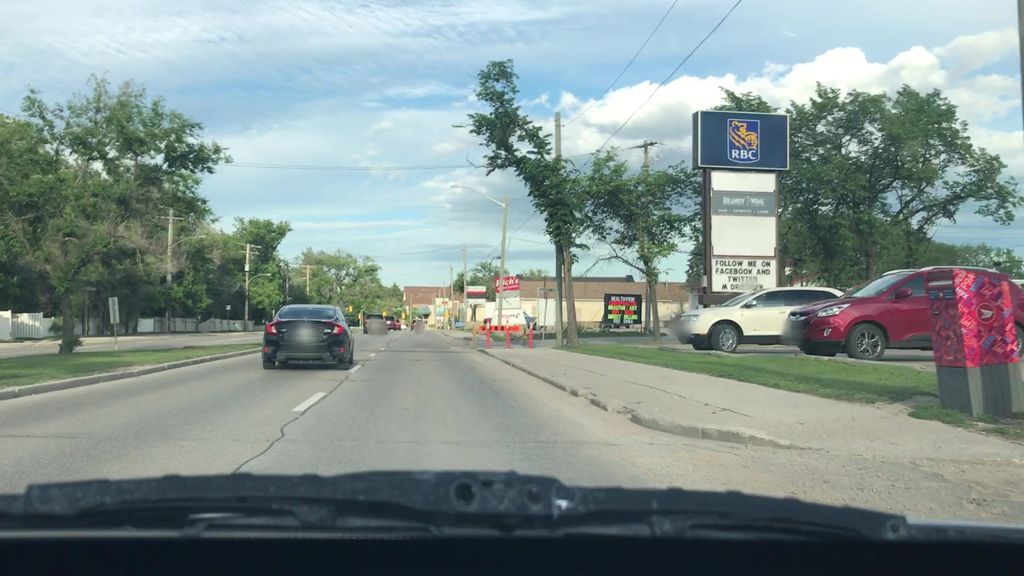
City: winnipeg